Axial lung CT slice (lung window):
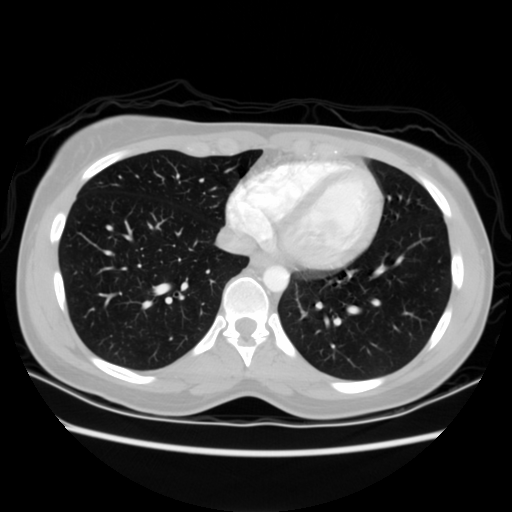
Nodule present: no